Question: I am trying to create an Activity for an Android app with two imageViews aligned side-by-side. my current layout config is as follows:
'''
<LinearLayout android:orientation="horizontal"
android:layout_width="fill_parent" android:layout_height="wrap_content"
android:paddingTop="15dip" android:paddingBottom="15dip"
android:background="@drawable/dark_bg">
<ImageView android:id="@+id/numberDays"
android:layout_width="wrap_content" android:layout_height="wrap_content"
android:scaleType="fitStart"
android:src="@drawable/counter_01" />
<ImageView android:src="@drawable/counter_days"
android:layout_height="wrap_content" android:layout_width="wrap_content"
android:scaleType="fitStart"
android:id="@+id/daysText"></ImageView>
</LinearLayout>
'''
The first image will be a square (lets say 100x100) and the second image will be rectangular (300x100) - and I want them to be aligned next to each other but always be scaled to fit within the width of the device - is this possible just with layout config?
The current config just shows the first image the entire width (and almost height) of the screen and the second image is not shown at all. I have tried changing wrap_content with fill_parent and hardocding widths but that has just resulted in the both images being shown but the first image on top of the second image (both anchored left).
Thanks
---
UPDATED AGAIN:
I have updated my layout to look like this now including the ScrollView as recommended but no joy:
'''
<?xml version="1.0" encoding="utf-8"?>
<LinearLayout xmlns:android="http://schemas.android.com/apk/res/android"
android:orientation="vertical" android:gravity="top"
android:layout_width="fill_parent" android:layout_height="fill_parent" >
<!-- Header for activity - this has the countdown in it -->
<ScrollView android:id="@+id/ScrollView01" android:layout_height="wrap_content" android:layout_width="fill_parent">
<LinearLayout android:layout_width="fill_parent" android:layout_height="wrap_content"
android:gravity="right"
android:background="@drawable/dark_bg" android:orientation="horizontal">
<ImageView android:id="@+id/numberDays"
android:layout_width="wrap_content" android:layout_height="wrap_content"
android:layout_weight="2"
android:src="@drawable/counter_01" />
<ImageView android:src="@drawable/counter_days"
android:layout_width="wrap_content" android:layout_height="wrap_content"
android:layout_weight="1"
android:id="@+id/daysText"/>
</LinearLayout>
</ScrollView>
<!-- main body for the rest of the info -->
<LinearLayout android:orientation="horizontal" android:gravity="center"
android:layout_width="fill_parent" android:layout_height="fill_parent"
android:background="@drawable/light_bg">
</LinearLayout>
</LinearLayout>
'''
Using the layout_weight as suggested has given both the images the right ratios and appear to be scaled perfectly, however, I am still having the problem whereby they are both anchored to the far left of the screen, so the first image is actually overlaid on top of the second image, rather than having them side by side.
Below is a screenshot of the Eclipse display:

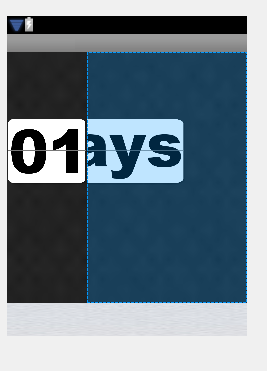
Answer: try using 'layout_weight' for both of the 'ImageView' components. So something like:
'''
<LinearLayout android:orientation="horizontal"
android:layout_width="fill_parent"
android:layout_height="wrap_content"
android:paddingTop="15dip"
android:paddingBottom="15dip"
android:background="@drawable/dark_bg">
<ImageView android:id="@+id/numberDays"
android:layout_width="wrap_content"
android:layout_height="wrap_content"
android:scaleType="fitStart"
android:layout_weight="1"
android:src="@drawable/counter_01" />
<ImageView android:src="@drawable/counter_days"
android:layout_height="wrap_content"
android:layout_width="wrap_content"
android:scaleType="fitStart"
android:layout_weight="1"
android:id="@+id/daysText"></ImageView>
</LinearLayout>
'''
i added 'android:layout_weight="1"' to each of them. <URL>!